Question: ZedGraph super users, I have done my best working with ZedGraph to make an analog signal chart. I need some help with the finishing touches.
Currently the graph "grows" from the left to the right as new data comes in (No real world data yet, just a random point every timer tick), if the data grows too large for the default zooming options then the data points are "compressed" on the graph and the right hand side shows more white space, and the X axis scales larger.
What I would like is for the data to grow from right to left (Basically "flip" the graph over the Y axis so +x is to the left and -x is to the right?). Also I would like a "sliding window" for the graph to show only the newest data from the source (basically a 5 second sliding window).

Otherwise I plan to negate all of the time stamps on the data (I guess and never show the x axis?) so that the data "grows" from right to left as it comes in. For the sliding window, I was going to only keep (5sec/timeBetweenData) # of data points and remove the rest from the 'LineItem' representing the signal and store them (in case I want to show them to the user again). But If I don't have to do that it would be nice.
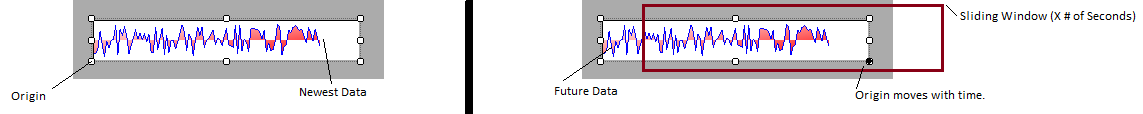
Answer: So to fix this I did end up negating all of the time stamps so that the new data would "enter" the graph on the left and move to the right as it got older.
Then to create the sliding window effect I removed the oldest point in the graph for every point that I added.
Another unforeseen issue was that the 'GraphPane' by default would add some padding in front of and behind the min and max points, so to fix this I found the minimum and maximum points in my curve and set the dimensions of the axis' scales to that.